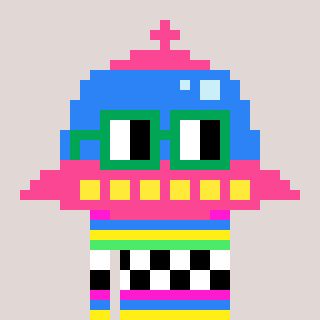
a pixel art character with square green glasses, a ufo-shaped head and a slimegreen-colored body on a warm background